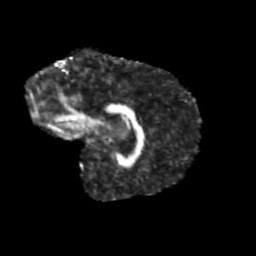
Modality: FA
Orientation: sagittal
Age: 11
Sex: female
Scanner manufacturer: siemens
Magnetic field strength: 3 T
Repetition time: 3.8 s
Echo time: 0.07 s